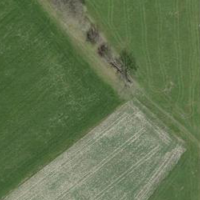
EUNIS habitat code: 52
Species observed at this site:
Nicotiana tabacum